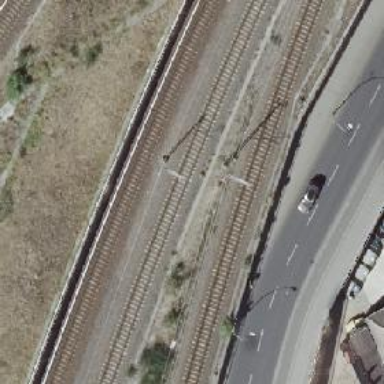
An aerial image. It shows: Railway track with contact lines for electrification.